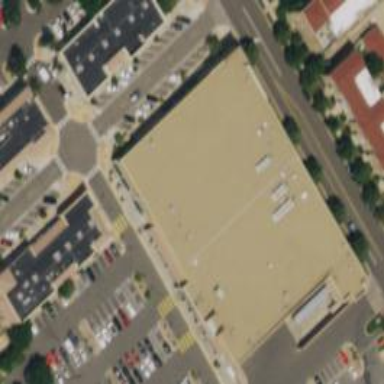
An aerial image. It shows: Supermarket.